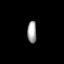
Tissue: prostate
Cell type: T cells
Senescence score: 0.3219
Nuclear area (px): 194
Mean DAPI intensity: 165.222